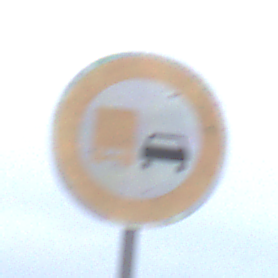
Verkehrszeichen: UeberholverbotKraftfahrzeuge
Umgebung: Outdoor, Suburban
Tageszeit: MorningAfternoon
Wetter: Overcast
Licht: Natural
Jahreszeit: NotSpecified
Kontrast: LowContrast